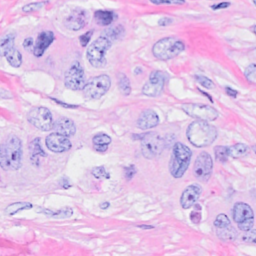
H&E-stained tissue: Breast